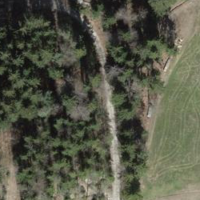
EUNIS habitat code: 43
Species observed at this site:
Neottia nidus-avis